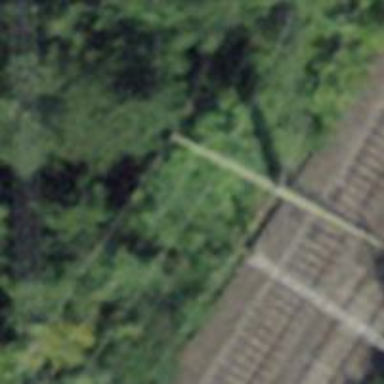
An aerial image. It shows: Power line running above the ground.